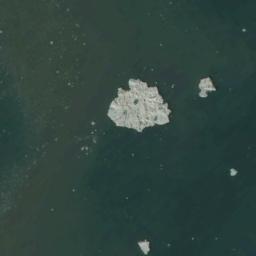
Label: sea_ice